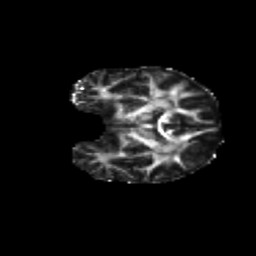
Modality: FA
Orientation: coronal
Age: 12
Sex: female
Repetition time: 9.512 s
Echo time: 0.089 s